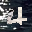
Label: 4